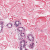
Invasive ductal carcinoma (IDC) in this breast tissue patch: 0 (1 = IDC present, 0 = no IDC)